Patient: sex M, age 53
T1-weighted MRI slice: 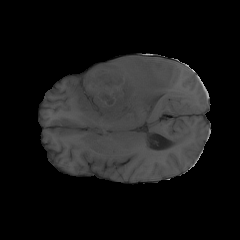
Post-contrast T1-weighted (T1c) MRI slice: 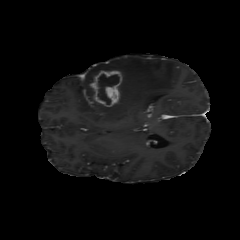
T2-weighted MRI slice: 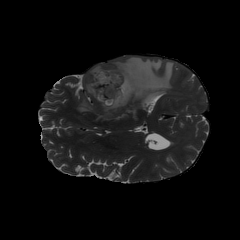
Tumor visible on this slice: yes
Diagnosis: Glioblastoma, IDH-wildtype
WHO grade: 4